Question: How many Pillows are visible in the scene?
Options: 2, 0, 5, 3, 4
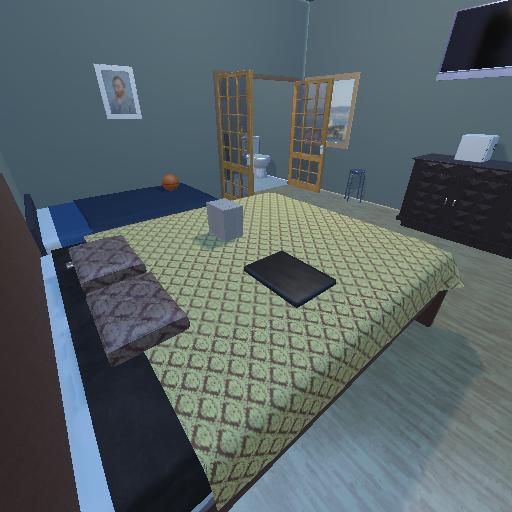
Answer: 2